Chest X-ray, PA view. Patient: 60 years old, sex M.
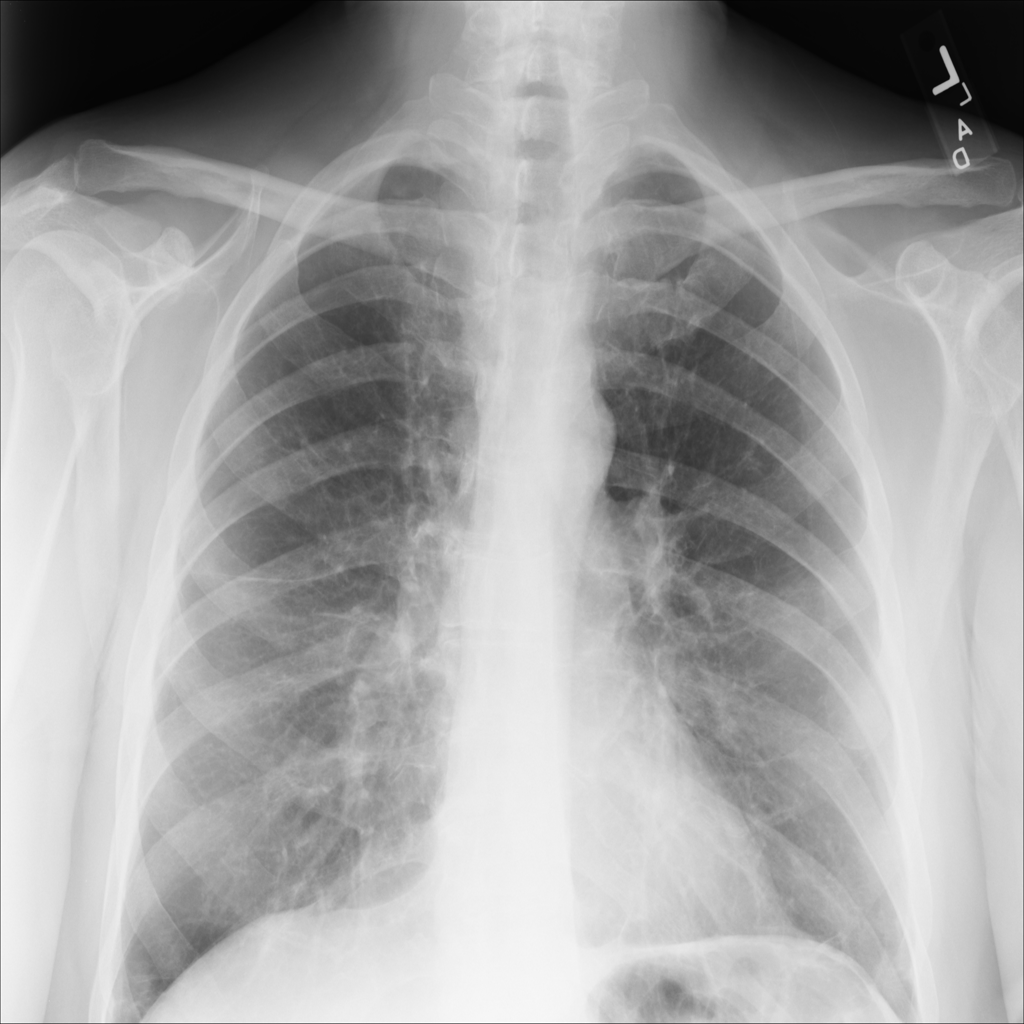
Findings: No Finding